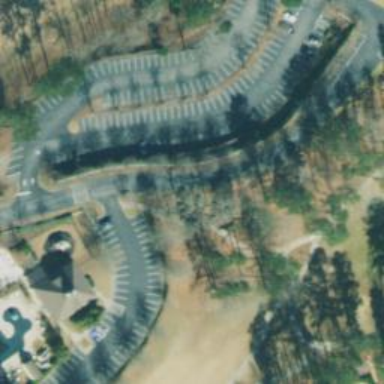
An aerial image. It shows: Path used for both walking and golf.